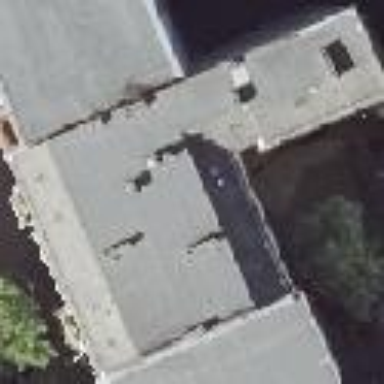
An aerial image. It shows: Unique apartment building with double saltbox roof shape.